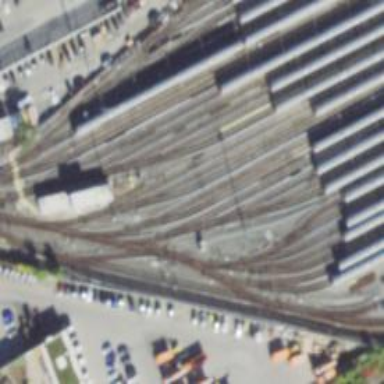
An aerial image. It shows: Electrified rail service yard.